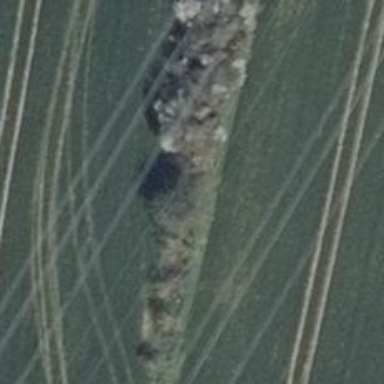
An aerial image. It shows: Row of trees in natural setting.